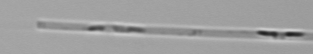
Label: Leptocylindrus